Field crop: maize
Growth stage: 2
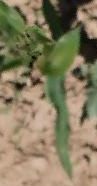
Species: maize